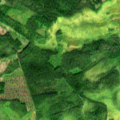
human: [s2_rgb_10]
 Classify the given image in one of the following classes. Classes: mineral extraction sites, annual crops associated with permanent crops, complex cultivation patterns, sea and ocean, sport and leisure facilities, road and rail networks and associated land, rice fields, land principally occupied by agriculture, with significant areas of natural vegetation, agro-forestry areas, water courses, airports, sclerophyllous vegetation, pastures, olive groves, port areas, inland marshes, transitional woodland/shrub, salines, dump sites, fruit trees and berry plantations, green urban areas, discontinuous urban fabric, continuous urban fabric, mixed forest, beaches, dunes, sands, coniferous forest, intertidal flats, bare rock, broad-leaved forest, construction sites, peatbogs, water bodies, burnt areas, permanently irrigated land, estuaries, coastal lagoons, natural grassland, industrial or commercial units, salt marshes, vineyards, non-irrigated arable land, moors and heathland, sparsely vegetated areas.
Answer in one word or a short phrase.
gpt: coniferous forest, mixed forest, transitional woodland/shrub, peatbogs